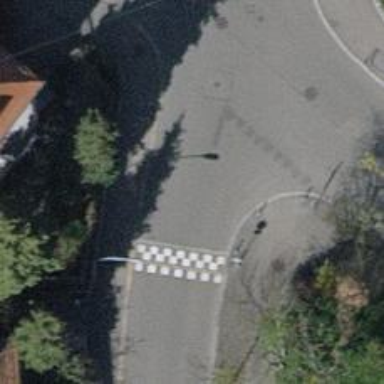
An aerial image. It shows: Uncontrolled crossing on the road.